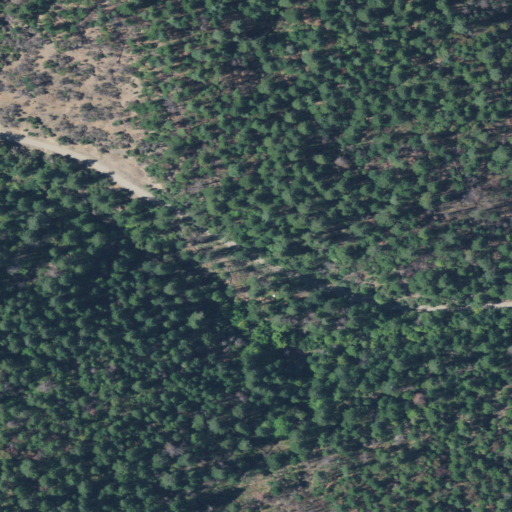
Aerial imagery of valley in Oregon named Midnight Gulch containing evergreen forest, shrub, open development, grassland, mixed forest, and low intensity development